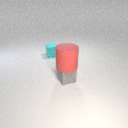
small gray rubber cube below large red rubber cylinder